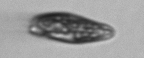
Label: Euglena